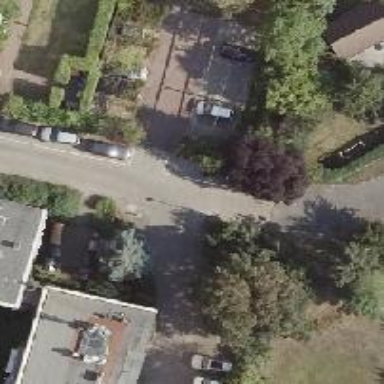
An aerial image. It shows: Living street with parallel parking available on the left side.